Field crop: maize
Growth stage: 1
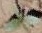
Species: datura